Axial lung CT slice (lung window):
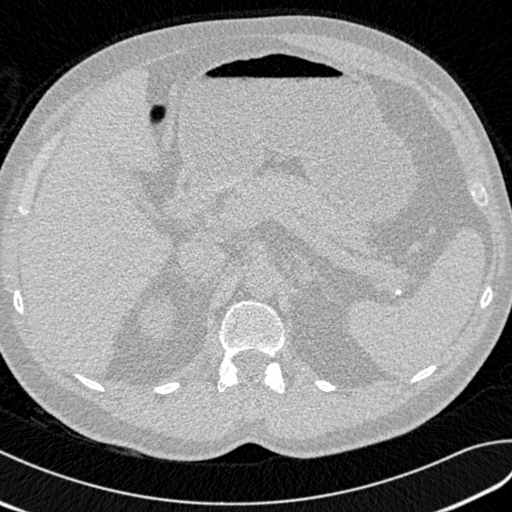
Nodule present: no